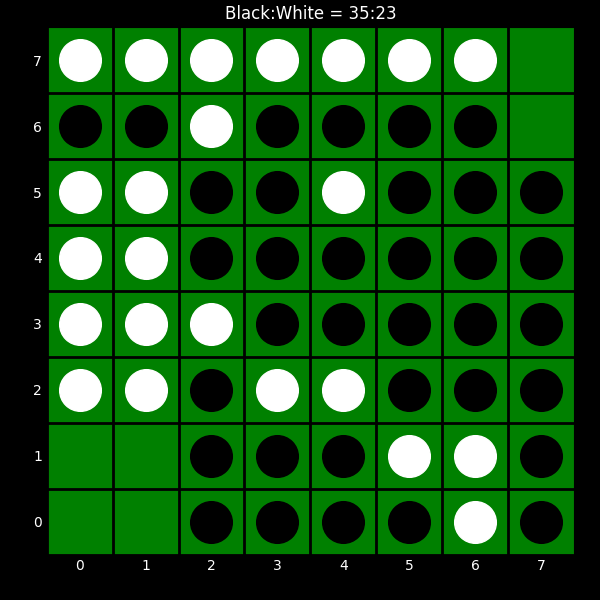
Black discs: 35
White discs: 23